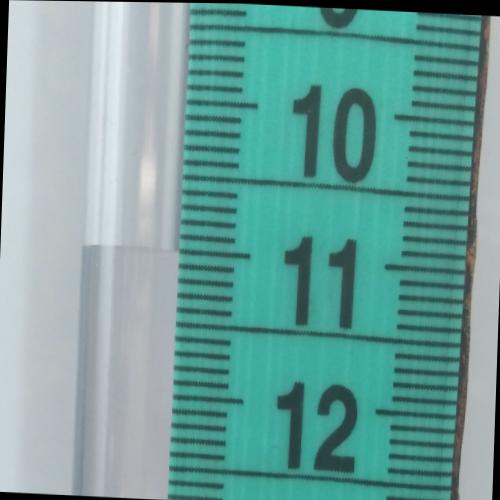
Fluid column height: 11.0 cm